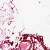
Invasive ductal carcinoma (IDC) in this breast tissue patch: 0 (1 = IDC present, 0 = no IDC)